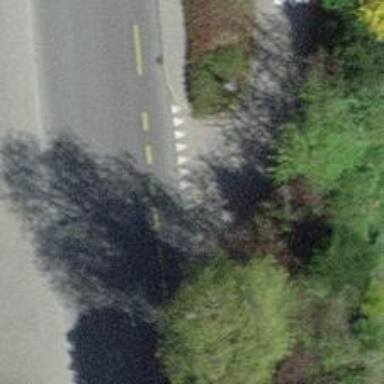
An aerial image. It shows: Road with "give way" sign.